Question: here is my code
'''
a = x_test[-1:]
b = model.predict(a)
c = model.predict(np.array([list(a[0,1:])+[b]]))
'''
this is one day predict code
in this code
'''
a = array([[[0.76165783],
[<PHONE> ],
[0.76774675],
[<PHONE> ],
[0.78315544],
[<PHONE> ],
[0.78365815],
[0.79689795],
[0.80051404],
[<PHONE> ],
[<PHONE> ],
[0.80801773],
[0.80524486],
[<PHONE> ],
[<PHONE> ],
[0.82955176],
[<PHONE> ],
[0.83183414],
[0.84109306],
[0.84054583]]], dtype=float32)
'''
and 'b = array([[<PHONE>]], dtype=float32)'
and 'c = array([[<PHONE>]], dtype=float32)'
I tried to predict more next value
'''
predict = x_test[-1:]
b = model.predict(predict)
c = model.predict(np.array([list(predict[0,1:])+[b]]))
predict = np.array([list(predict[0,1:])+[b]])
d = model.predict(np.array([list(predict[0,1:])+[c]]))
predict = np.array([list(predict[0,1:])+[c]])
e = model.predict(np.array([list(predict[0,1:])+[d]]))
predict = np.array([list(predict[0,1:])+[d]])
f = model.predict(np.array([list(predict[0,1:])+[e]]))
'''
is this right? I'm not sure
So, I want to know how to get d, e, f, g .... with list using for loop
The sequential input represents the past signal in previous time-steps, the output is predicting the signal in next time-step. After splitting the training and testing data, the predictions on the test data is as follows:

and I want to predicting t+1, t+2 ... t+n. model predicts t+1 while another predicts t+n using for loop.
how can you get the following(next) value?
'''
def create_dataset(signal_data, look_back=1):
dataX, dataY = [], []
for i in range(len(signal_data) - look_back):
dataX.append(signal_data[i:(i + look_back), 0])
dataY.append(signal_data[i + look_back, 0])
return np.array(dataX), np.array(dataY)
train_size = int(len(signal_data) * 0.80)
test_size = len(signal_data) - train_size - int(len(signal_data) * 0.05)
val_size = len(signal_data) - train_size - test_size
train = signal_data[0:train_size]
val = signal_data[train_size:train_size+val_size]
test = signal_data[train_size+val_size:len(signal_data)]
x_train, y_train = create_dataset(train, look_back)
x_val, y_val = create_dataset(val, look_back)
x_test, y_test = create_dataset(test, look_back)
'''
I use 'create_dataset' with 'look_back=20'.
'signal_data' is preprocessed with min-max normalisation 'MinMaxScaler(feature_range=(0, 1))'.
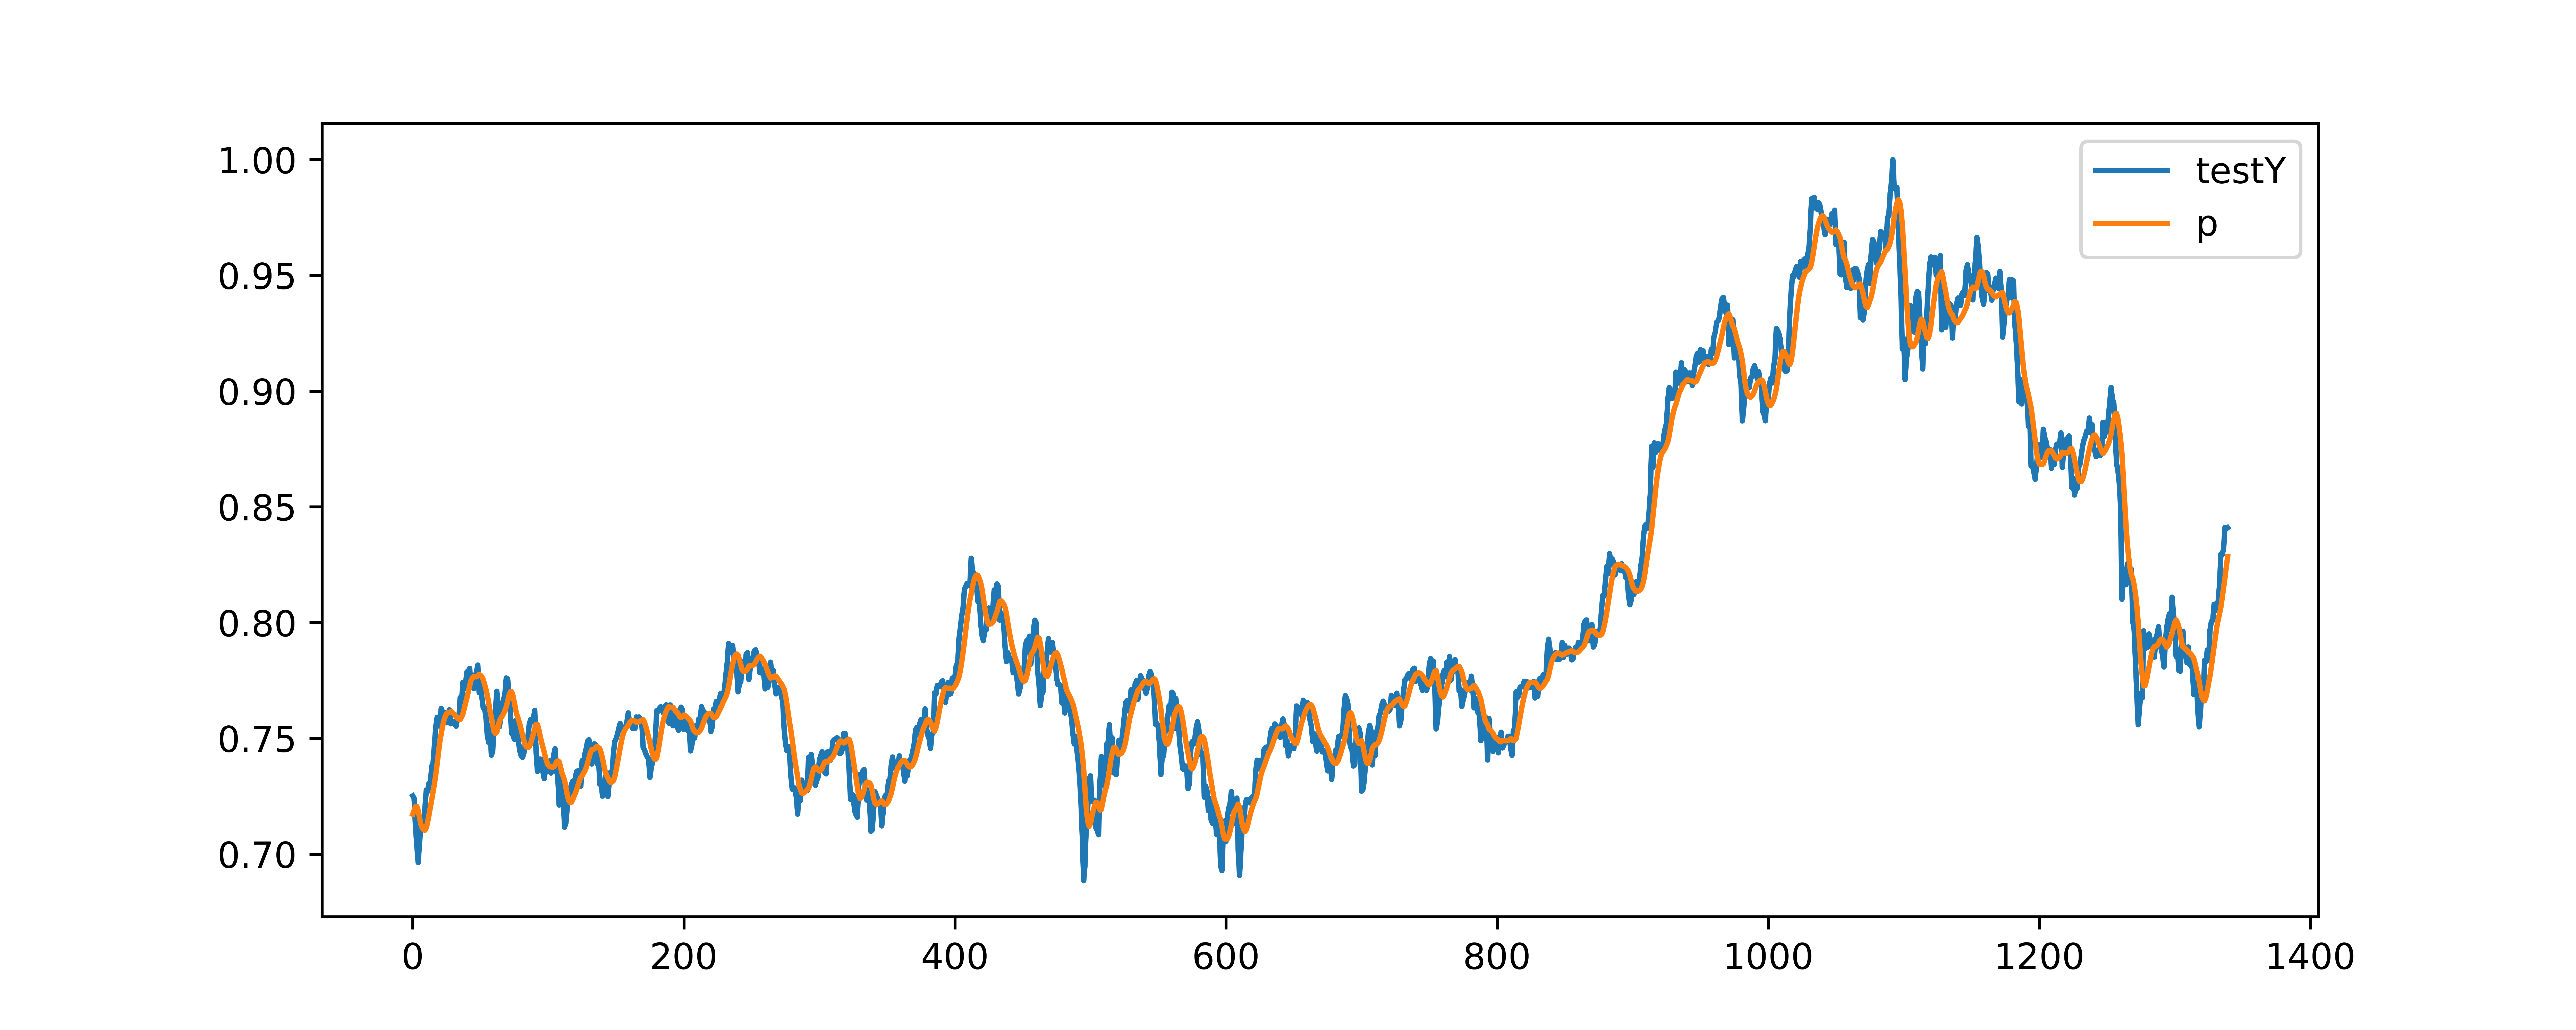
Answer: I would write a function like this:
'''
def forecast_seq(model, init_seq, n_next_steps):
results = []
curr_seq = init_seq[:]
for _ in range(n_next_steps):
# predict the next step and update the current sequence
pred_step = model.predict(np.array([curr_seq]))[0]
curr_seq = np.concatenate([curr_seq[-1:], [pred_step]])
results.append(pred_step)
return results
'''
You can use it this way:
'''
# this will update the last datapoint with the predictions of the next 5 steps:
next_seq_in5 = forecast_seq(model, x_test[-1], 5)
'''